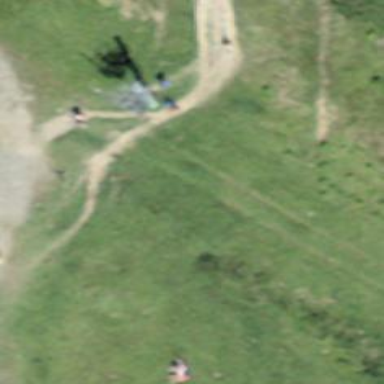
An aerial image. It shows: Pylon used for aerialway.